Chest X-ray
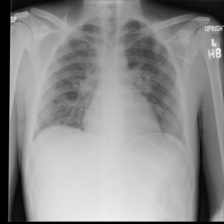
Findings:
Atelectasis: negative
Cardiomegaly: negative
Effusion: negative
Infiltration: negative
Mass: negative
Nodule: negative
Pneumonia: negative
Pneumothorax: negative
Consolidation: negative
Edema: negative
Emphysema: negative
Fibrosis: negative
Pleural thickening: negative
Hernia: negative